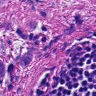
Metastatic tissue present: yes